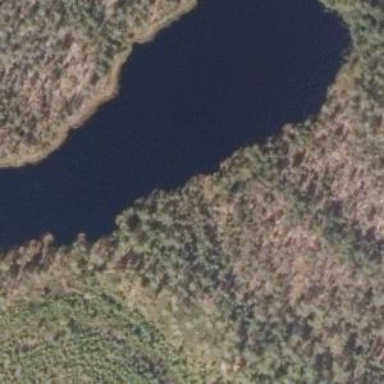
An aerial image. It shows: Peaceful pond surrounded by nature.